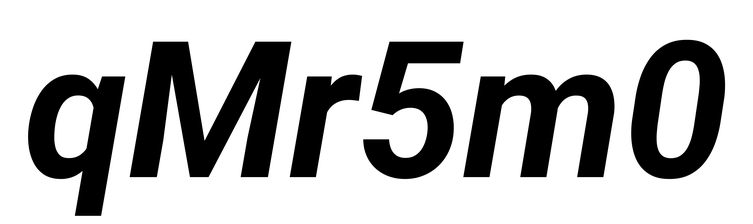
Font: Roboto-Italic_Bold_Italic